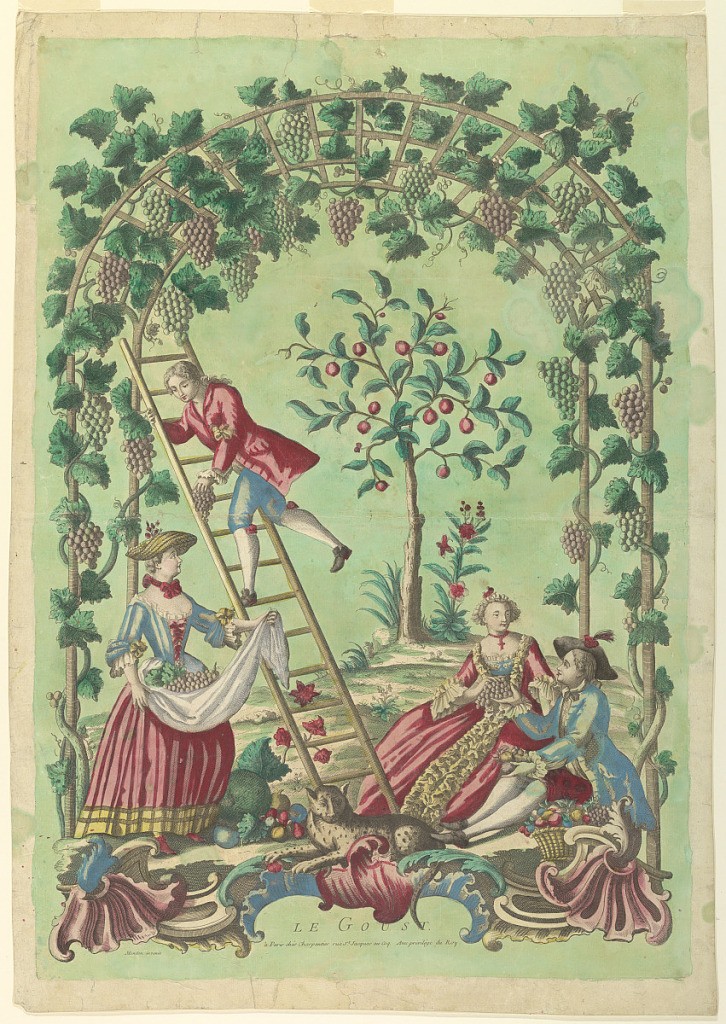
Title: The Sense of Taste
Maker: François-Thomas Mondon, French, 1709 – 1755
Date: ca. 1740
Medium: Brush and watercolor on paper, mounted
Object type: Print
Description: At left a man on a ladder gathers grapes which he hands to a woman carrying grapes in her apron. Seated at right are a man and a woman to whom he offers grapes and fruit. Under an arch of trellis-work on which grape vines grow. An apple (?) tree in the background. Bottom: a leopard (?) sits on rocaille and shell motifs over: "LE GOUST. / à Paris chés Charpentier, rue St. Jacques au Coq. Avec privilège du Roy". Bottom left: "Mondon invenit".